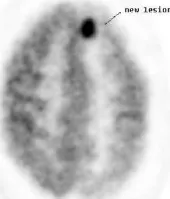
MRI and PET imaging studies. (C-F) FDG PET brain images of patient no. Are images taken 12 weeks after the initiation of ERKD protocol. And an area of progressed disease in the left occipital lobe.
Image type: radiology (pet)